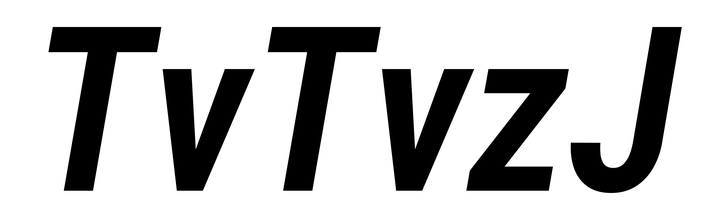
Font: Roboto-Italic_Condensed_SemiBold_Italic